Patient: sex M, age 26
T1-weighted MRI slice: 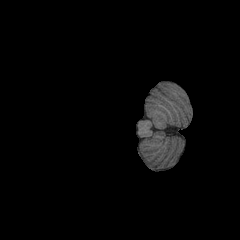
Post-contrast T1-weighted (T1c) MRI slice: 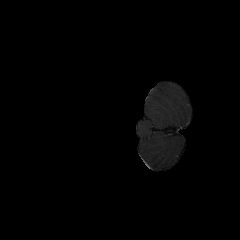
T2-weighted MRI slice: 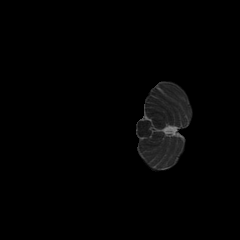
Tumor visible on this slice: no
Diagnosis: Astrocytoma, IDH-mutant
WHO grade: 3